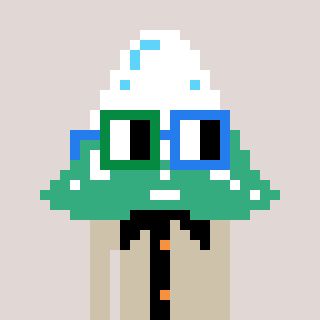
a pixel art character with square green and blue glasses, a snowy mountain-shaped head and a bege-colored body on a warm background